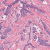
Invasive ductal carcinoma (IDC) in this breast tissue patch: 1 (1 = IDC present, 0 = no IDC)